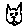
Label: cat